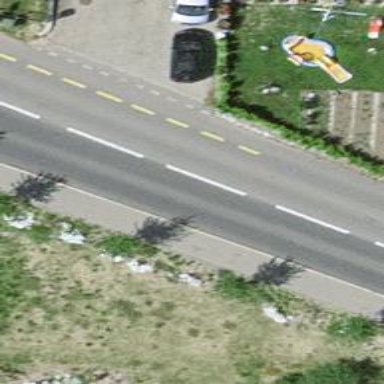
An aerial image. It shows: Secondary road with asphalt surface. There is dedicated cycle lane on the left side.